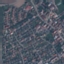
Land use / land cover class: Residential